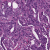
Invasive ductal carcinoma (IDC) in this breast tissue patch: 1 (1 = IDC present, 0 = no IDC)